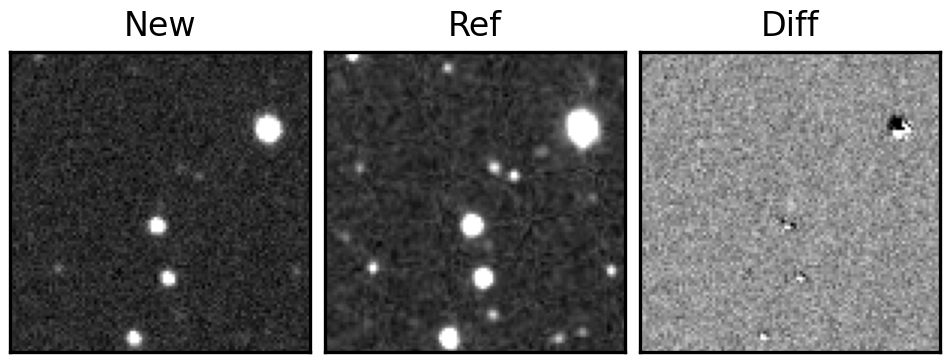
Label: real